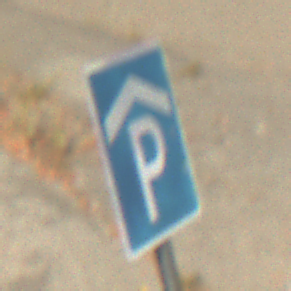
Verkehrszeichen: Parkhaus
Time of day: MorningAfternoon
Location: Outdoor (Nature)
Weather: PartlyCloudy
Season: NotSpecified
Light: Natural